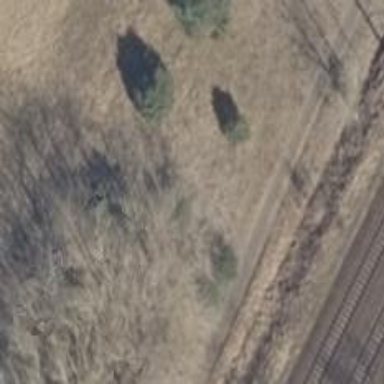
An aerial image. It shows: Track with grade3 tracktype.